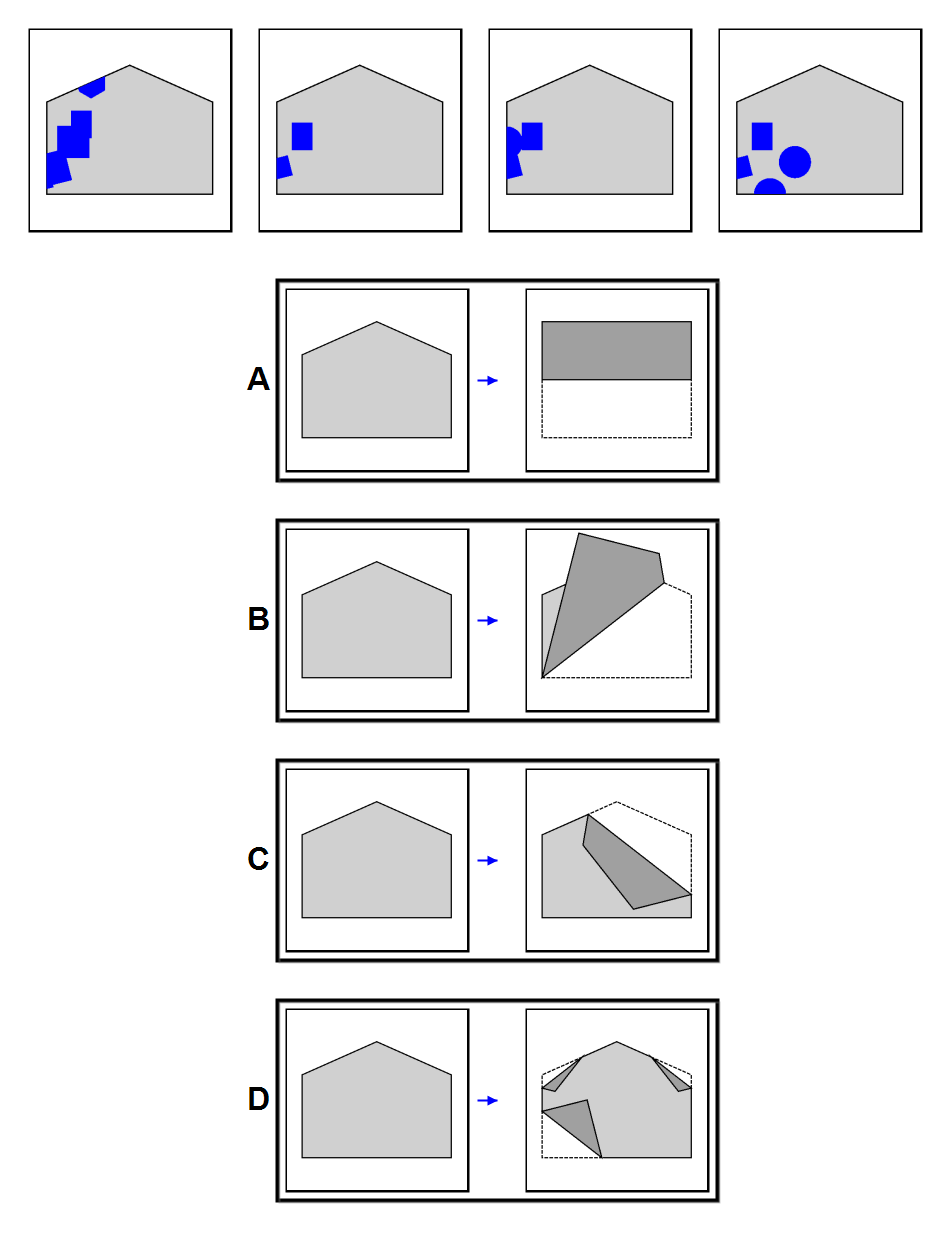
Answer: D